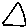
Label: triangle